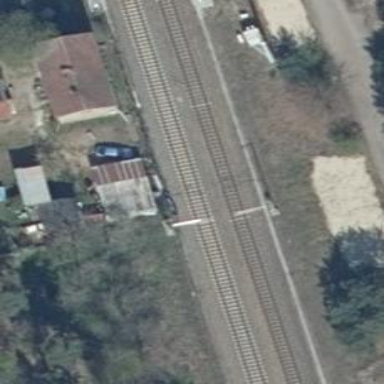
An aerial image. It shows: Railway milestone with catenary mast.